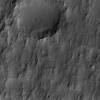
Atmospheric dust classification: not_dusty